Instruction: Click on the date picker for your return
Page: home
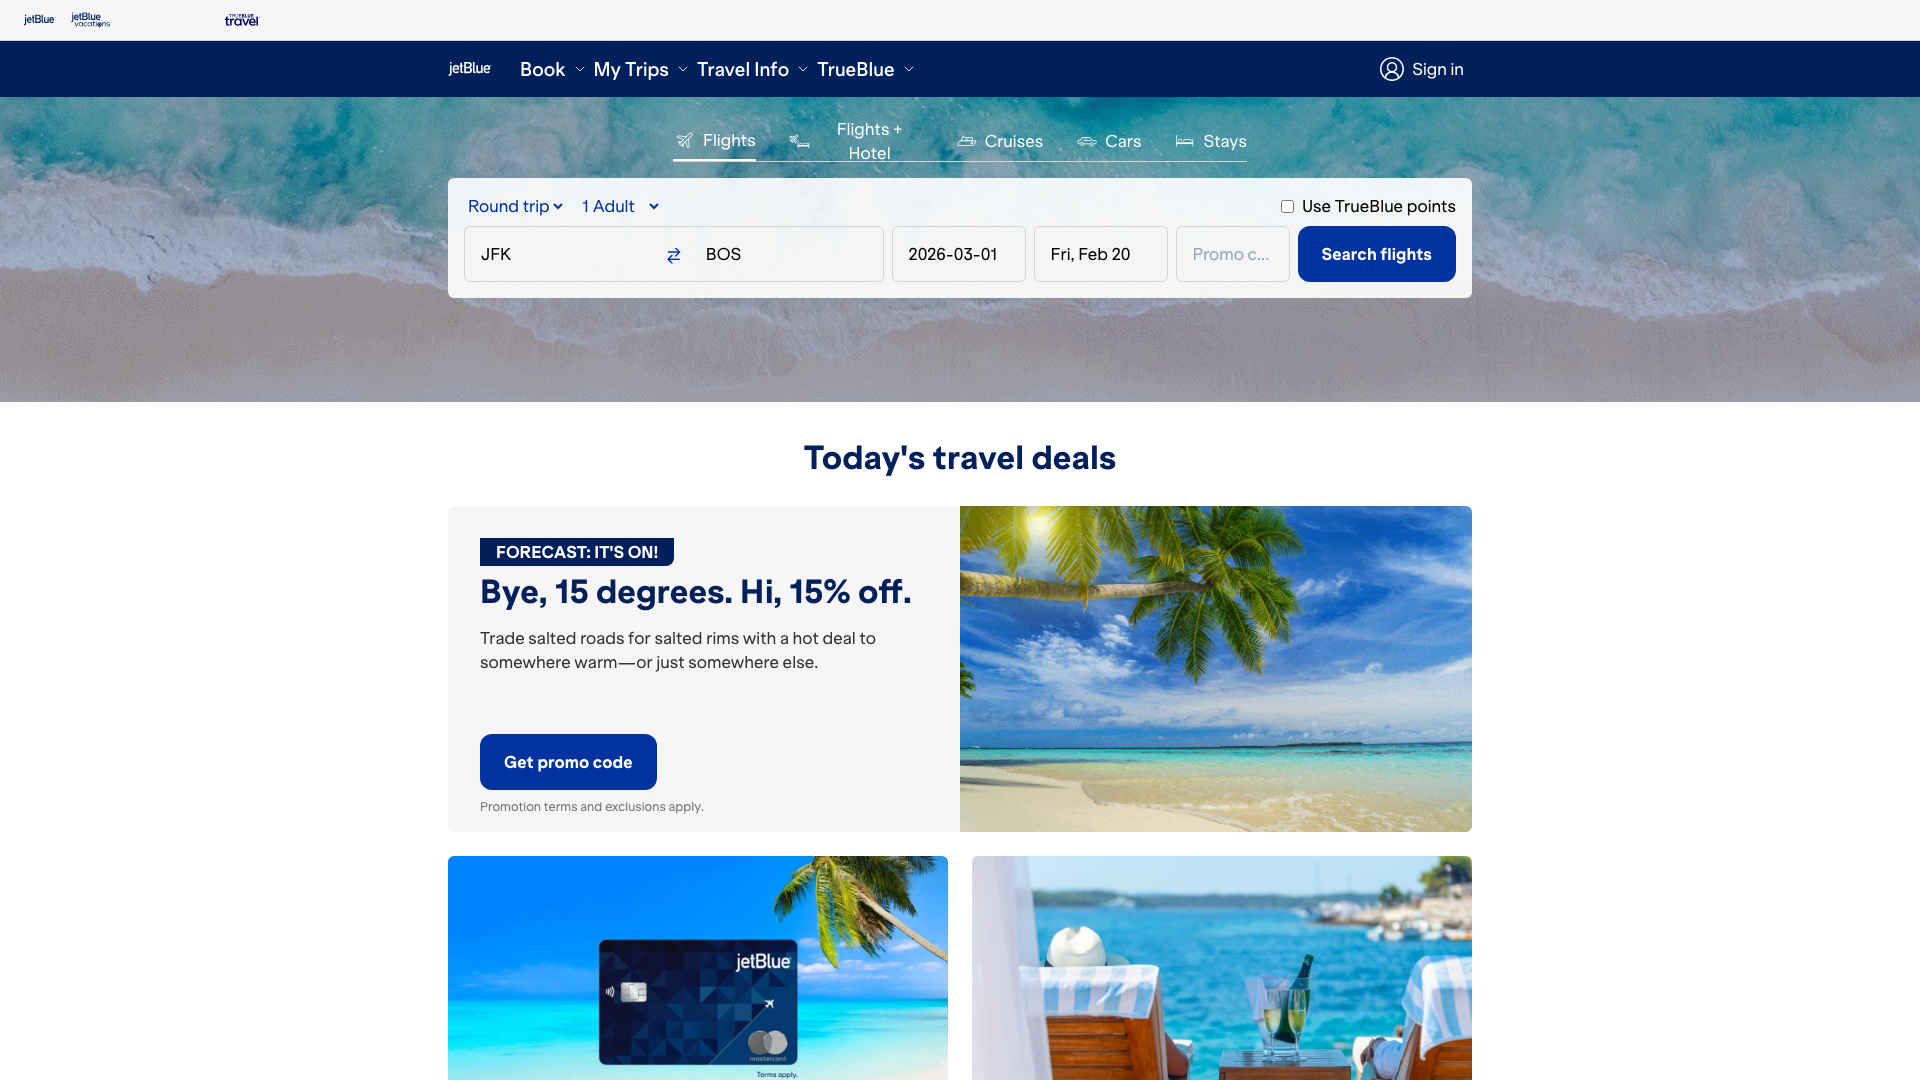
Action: click